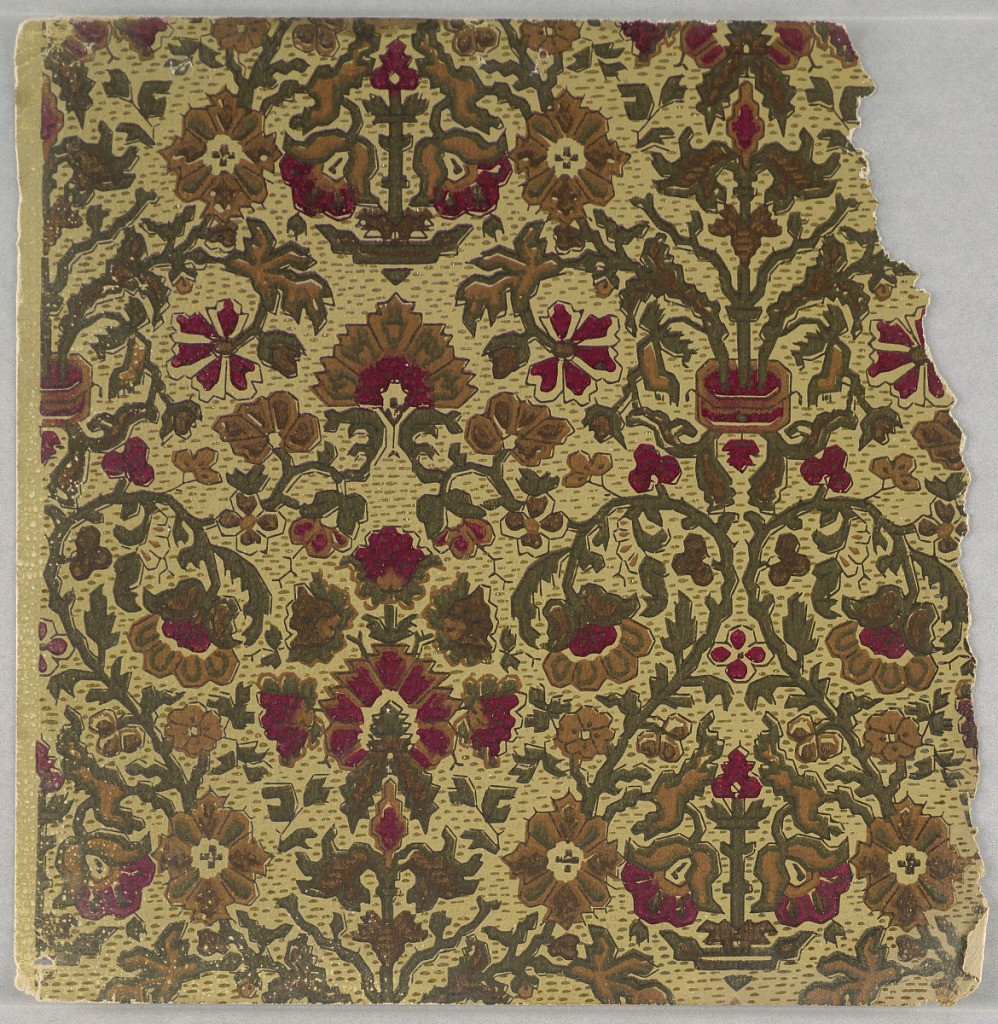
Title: Sidewall sample
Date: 1880–90
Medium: Machine-printed on paper
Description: Fragmentary wallpapers from sample book, including aesthetic-style and Anglo-Japanesque designs.

72 pages of samples.